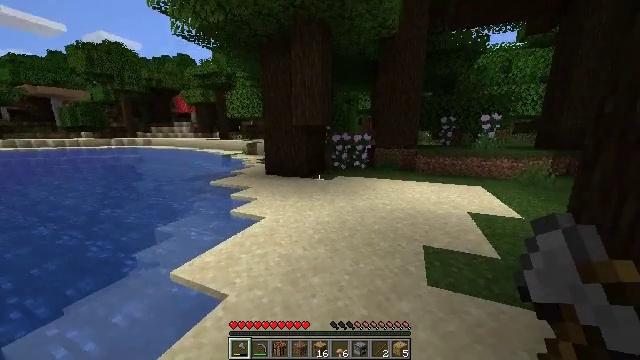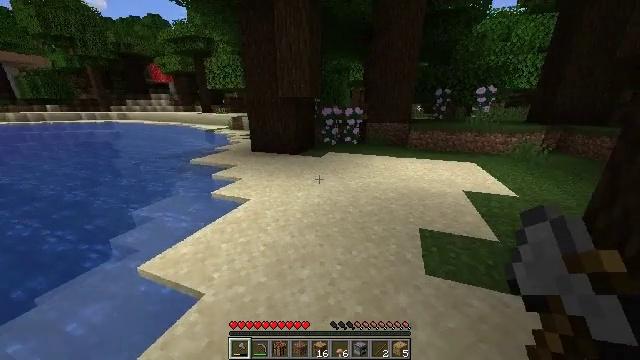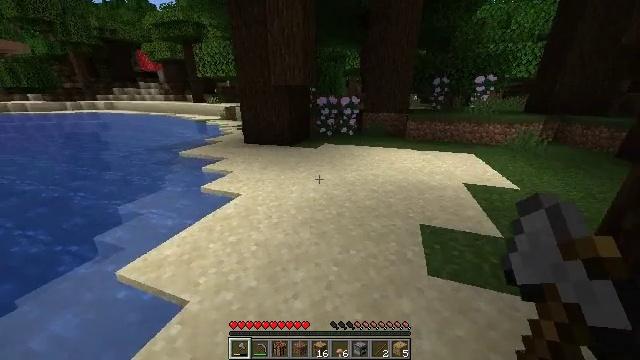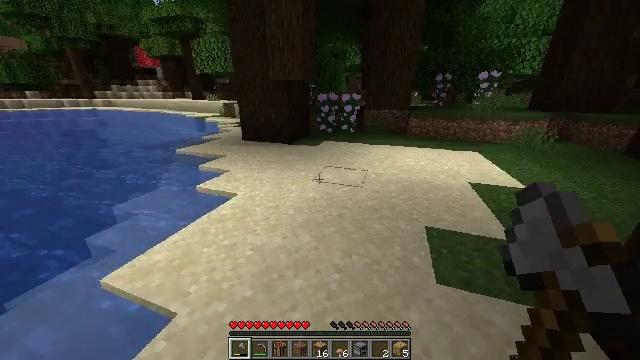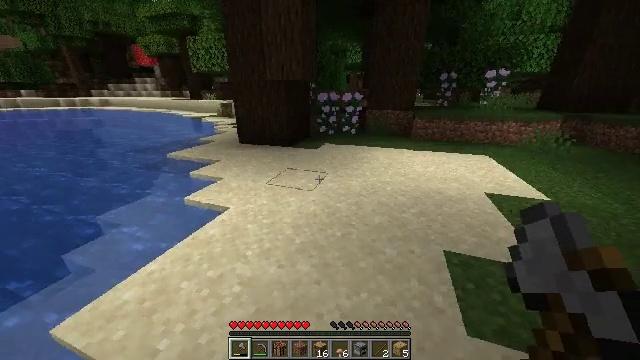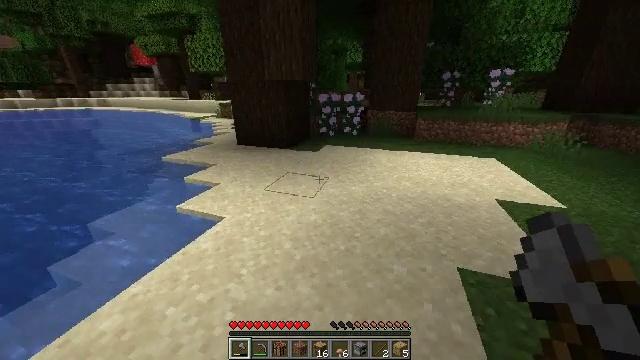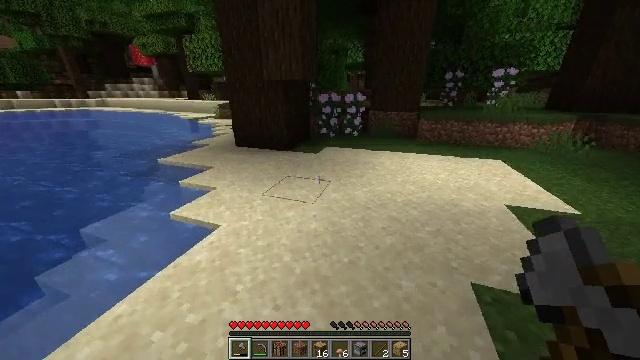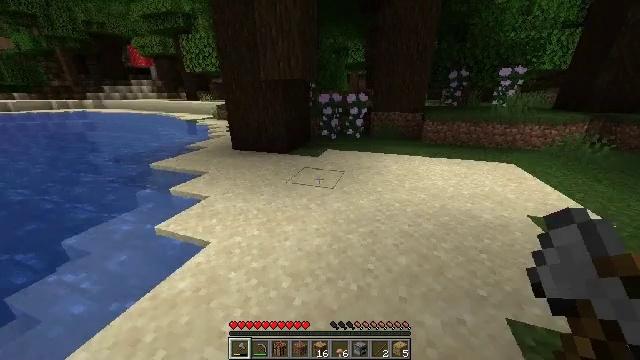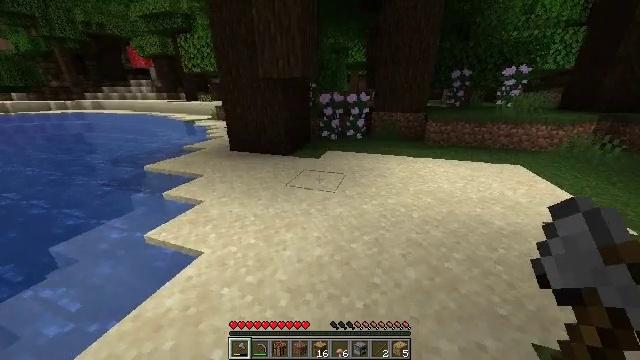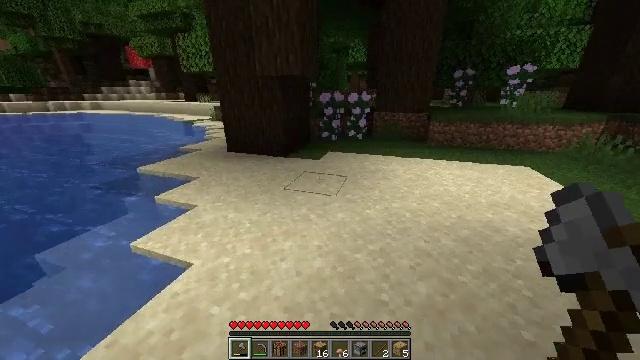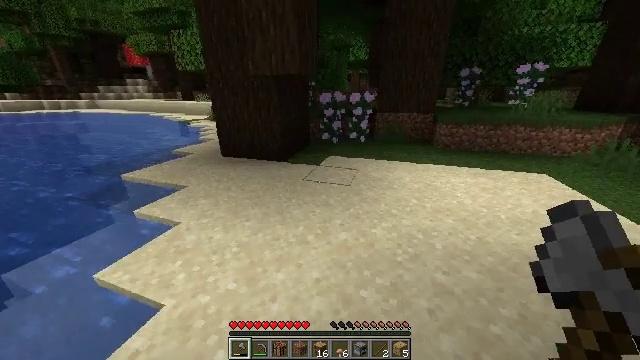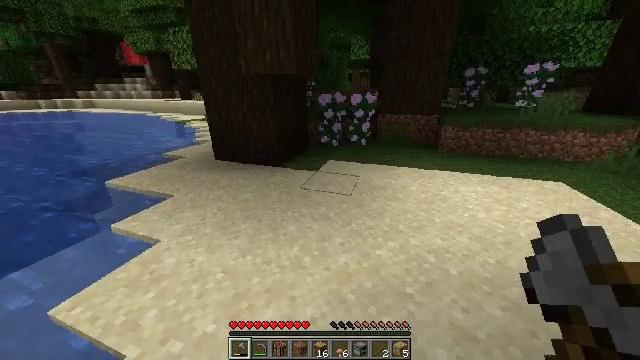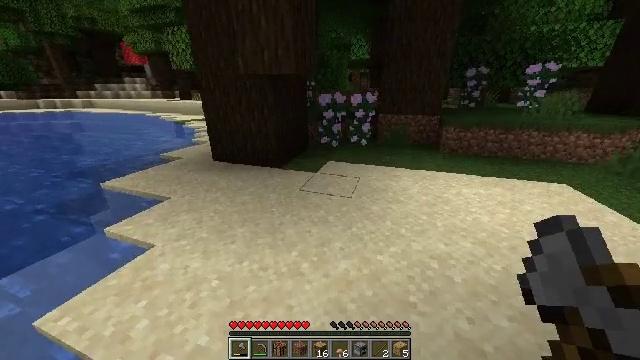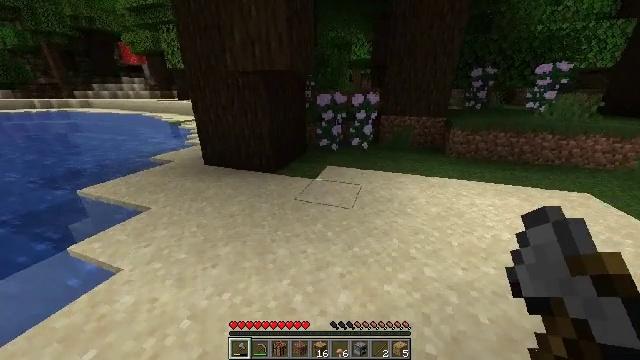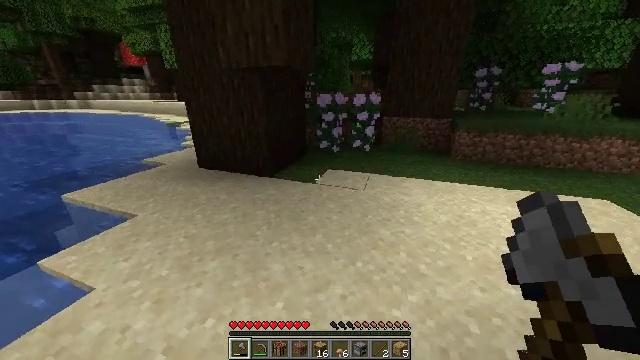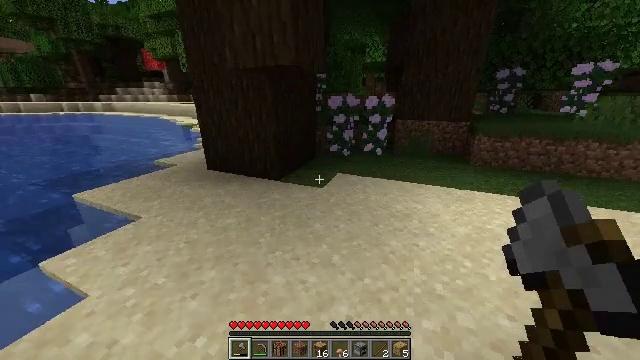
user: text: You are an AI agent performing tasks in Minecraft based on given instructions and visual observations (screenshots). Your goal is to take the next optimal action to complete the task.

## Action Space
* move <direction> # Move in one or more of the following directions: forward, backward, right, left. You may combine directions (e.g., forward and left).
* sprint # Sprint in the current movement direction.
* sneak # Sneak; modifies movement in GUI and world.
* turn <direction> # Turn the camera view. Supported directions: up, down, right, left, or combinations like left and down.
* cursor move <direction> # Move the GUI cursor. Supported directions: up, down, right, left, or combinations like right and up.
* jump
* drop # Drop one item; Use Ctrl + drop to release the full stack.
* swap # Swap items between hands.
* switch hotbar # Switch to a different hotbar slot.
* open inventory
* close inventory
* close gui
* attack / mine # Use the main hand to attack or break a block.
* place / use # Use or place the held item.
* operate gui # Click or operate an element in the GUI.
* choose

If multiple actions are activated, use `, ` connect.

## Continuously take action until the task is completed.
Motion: motion action
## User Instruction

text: Break the brown mushroom block to collect materials.
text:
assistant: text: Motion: move forward, sprint, turn right and down
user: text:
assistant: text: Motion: move forward, sprint, turn right and down
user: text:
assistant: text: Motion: move forward, sprint
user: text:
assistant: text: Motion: move forward, sprint
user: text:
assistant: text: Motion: move forward, sprint
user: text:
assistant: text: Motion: move forward, sprint
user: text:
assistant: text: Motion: move forward, sprint
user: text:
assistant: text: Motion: move forward, sprint
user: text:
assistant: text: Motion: move forward, sprint
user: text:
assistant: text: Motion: move forward, sprint
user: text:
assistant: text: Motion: move forward, sprint
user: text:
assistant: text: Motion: move forward, sprint
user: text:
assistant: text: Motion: move forward, sprint
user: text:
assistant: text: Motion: move forward, sprint
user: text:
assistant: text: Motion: move forward and move right, sprint, turn left
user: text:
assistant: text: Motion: move forward and move right, sprint, turn left
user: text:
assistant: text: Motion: move forward and move right, sprint, turn left
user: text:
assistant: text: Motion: move forward and move right, sprint, turn left
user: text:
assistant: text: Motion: move forward and move right, sprint, turn left
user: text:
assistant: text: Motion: move forward, sprint, turn left and up
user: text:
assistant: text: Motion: move forward, sprint, turn left and up
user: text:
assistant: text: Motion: move forward, sprint, turn left
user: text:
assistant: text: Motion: move forward and move right, sprint, turn left
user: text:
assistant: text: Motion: move forward and move right, sprint, turn left
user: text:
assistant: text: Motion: move forward and move right, sprint
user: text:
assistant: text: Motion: move forward and move right, sprint
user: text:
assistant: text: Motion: move forward and move right, sprint
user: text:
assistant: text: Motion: move forward, sprint
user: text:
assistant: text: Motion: move forward, sprint
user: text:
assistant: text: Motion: move forward, sprint, turn right